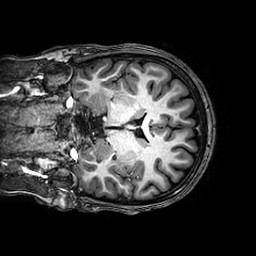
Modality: T1w
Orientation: coronal
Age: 22
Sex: male